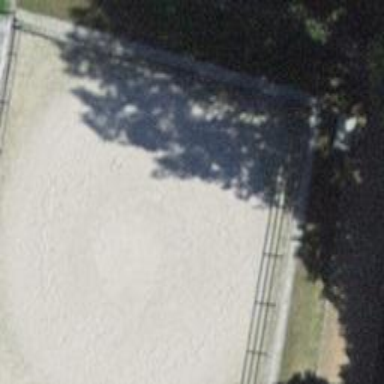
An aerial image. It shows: Equestrian pitch used for leisure and sports activities.